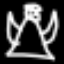
Label: angel